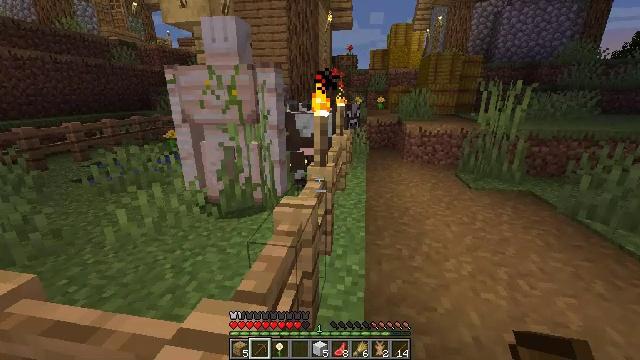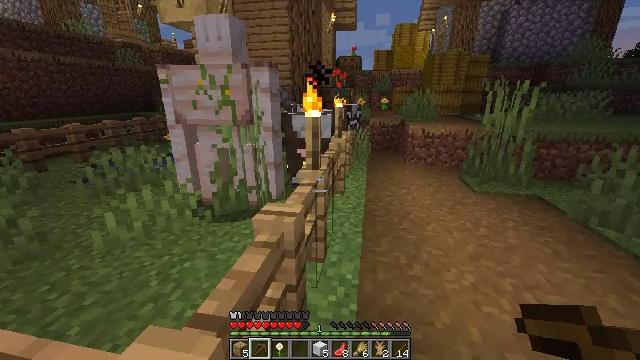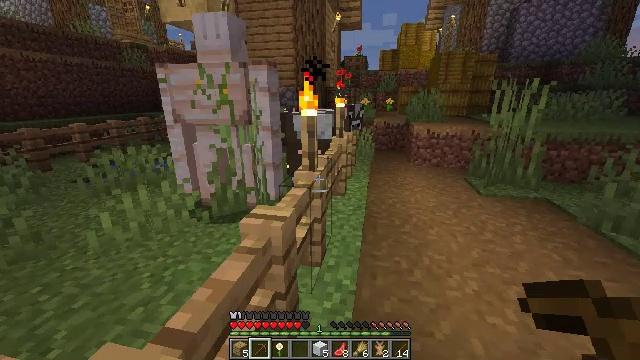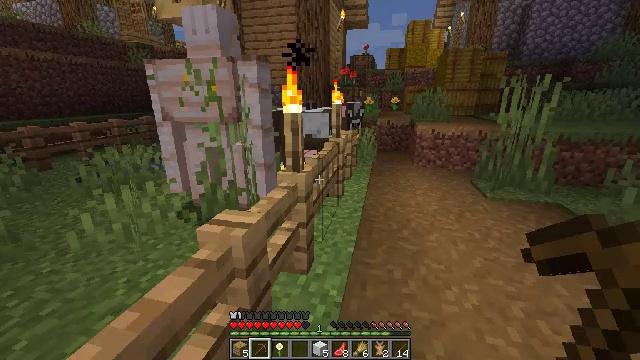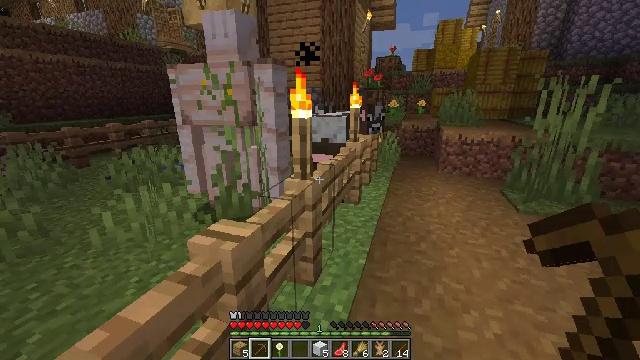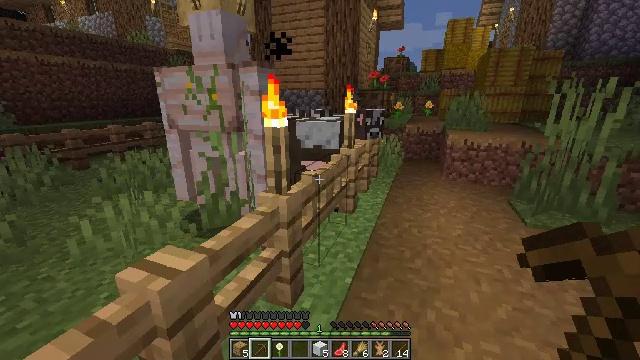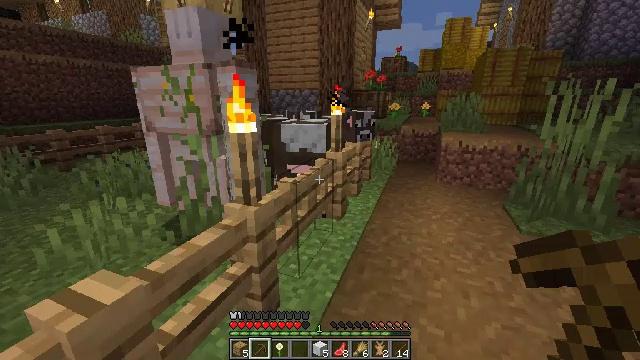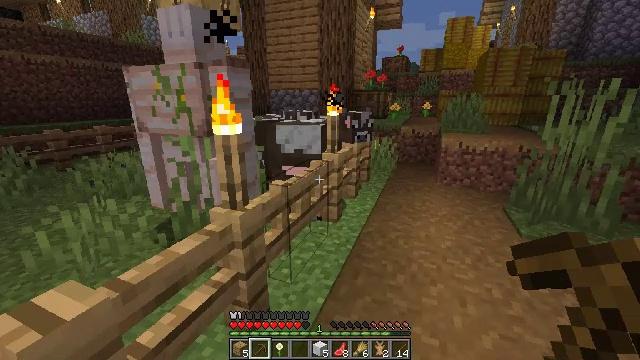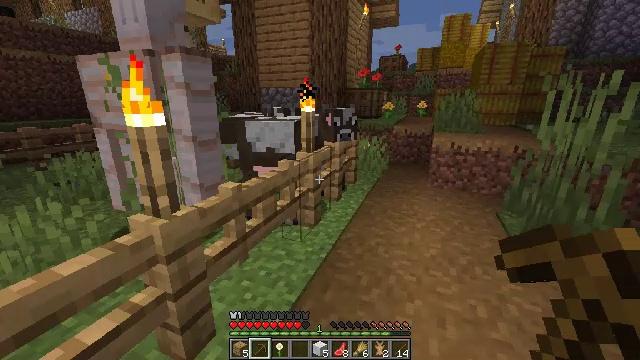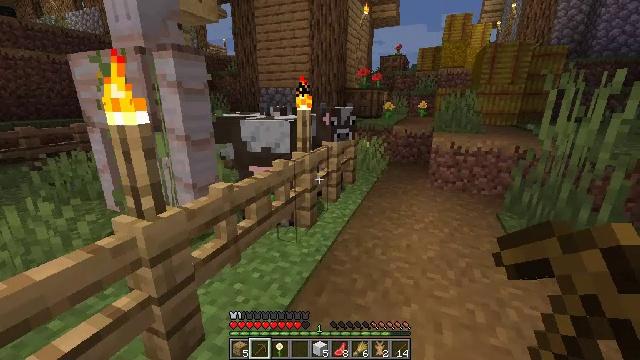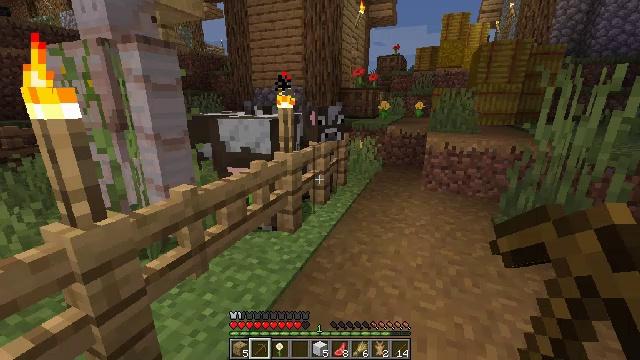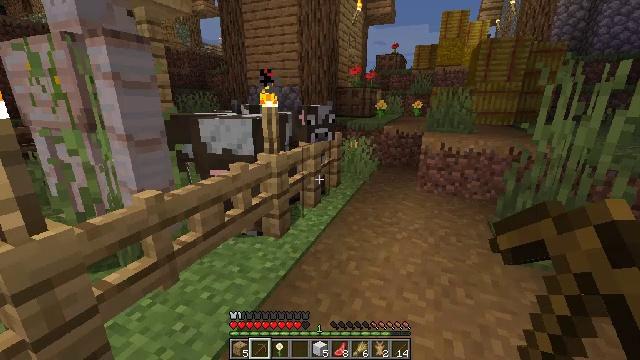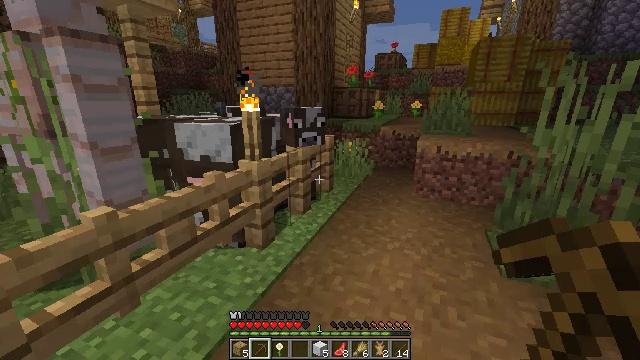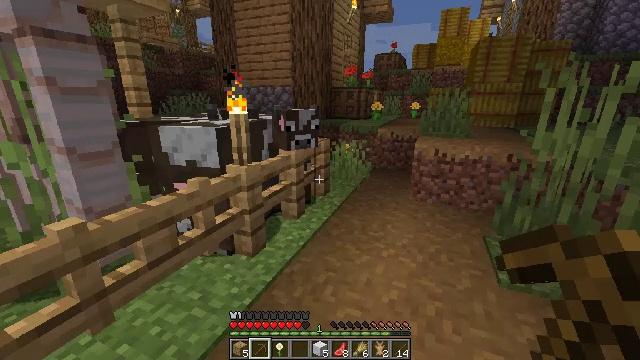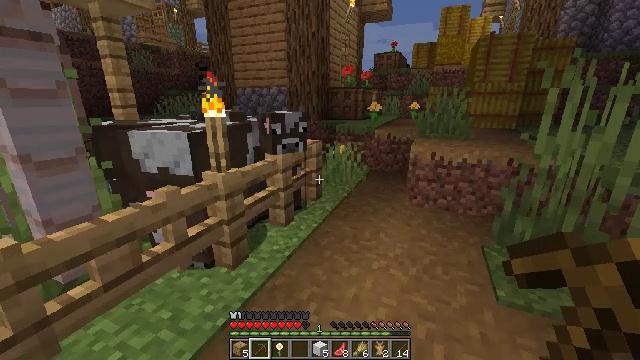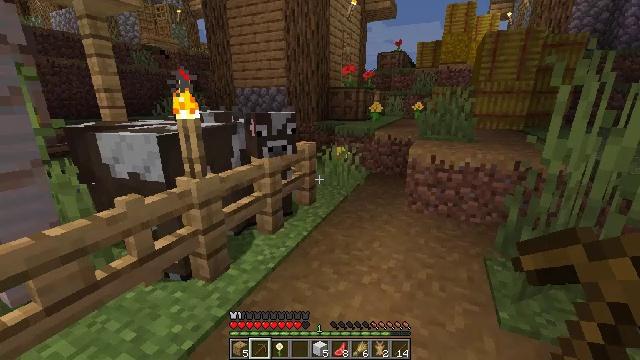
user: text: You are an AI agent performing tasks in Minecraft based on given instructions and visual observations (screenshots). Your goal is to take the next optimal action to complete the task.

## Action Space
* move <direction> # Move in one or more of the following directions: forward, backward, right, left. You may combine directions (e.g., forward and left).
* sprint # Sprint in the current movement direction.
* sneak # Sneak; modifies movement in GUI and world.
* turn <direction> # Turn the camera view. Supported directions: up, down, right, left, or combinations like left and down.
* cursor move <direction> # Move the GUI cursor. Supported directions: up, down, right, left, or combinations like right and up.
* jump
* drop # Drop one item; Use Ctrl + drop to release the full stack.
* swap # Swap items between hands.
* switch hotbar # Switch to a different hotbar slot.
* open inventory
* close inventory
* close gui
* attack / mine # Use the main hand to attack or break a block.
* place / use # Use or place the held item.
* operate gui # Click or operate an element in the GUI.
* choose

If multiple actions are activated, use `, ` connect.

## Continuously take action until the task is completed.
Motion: motion action
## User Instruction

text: Break down the oak fence.
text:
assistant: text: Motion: move forward and move right, turn left
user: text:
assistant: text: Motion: move forward and move right, turn left
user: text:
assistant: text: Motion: move forward and move right, turn left
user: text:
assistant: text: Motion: move forward and move right, turn left
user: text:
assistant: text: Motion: move forward and move right, turn left
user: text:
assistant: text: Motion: move forward and move right
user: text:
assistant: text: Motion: move forward and move right
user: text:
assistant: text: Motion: move forward and move right
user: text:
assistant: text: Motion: move forward and move right
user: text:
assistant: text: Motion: move forward and move right
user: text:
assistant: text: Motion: move forward and move right
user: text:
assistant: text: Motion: move forward and move right
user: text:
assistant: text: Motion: move forward and move right
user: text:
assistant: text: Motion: move forward and move right
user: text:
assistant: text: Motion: move forward and move right, turn left
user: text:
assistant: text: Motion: move forward, turn left
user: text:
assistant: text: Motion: move forward, turn left
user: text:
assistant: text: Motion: move forward, turn left
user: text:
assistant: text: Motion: move forward, turn left
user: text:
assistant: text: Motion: move forward
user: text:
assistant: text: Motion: move forward
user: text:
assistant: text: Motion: move forward
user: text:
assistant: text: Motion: move forward
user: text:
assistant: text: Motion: move forward
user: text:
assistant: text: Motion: move forward
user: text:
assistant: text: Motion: move forward and move right, turn left
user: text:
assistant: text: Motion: move forward and move right, turn left
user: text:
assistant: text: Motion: move forward and move right, turn left
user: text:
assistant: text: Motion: move forward and move right, turn left
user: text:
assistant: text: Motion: move forward and move right, turn left